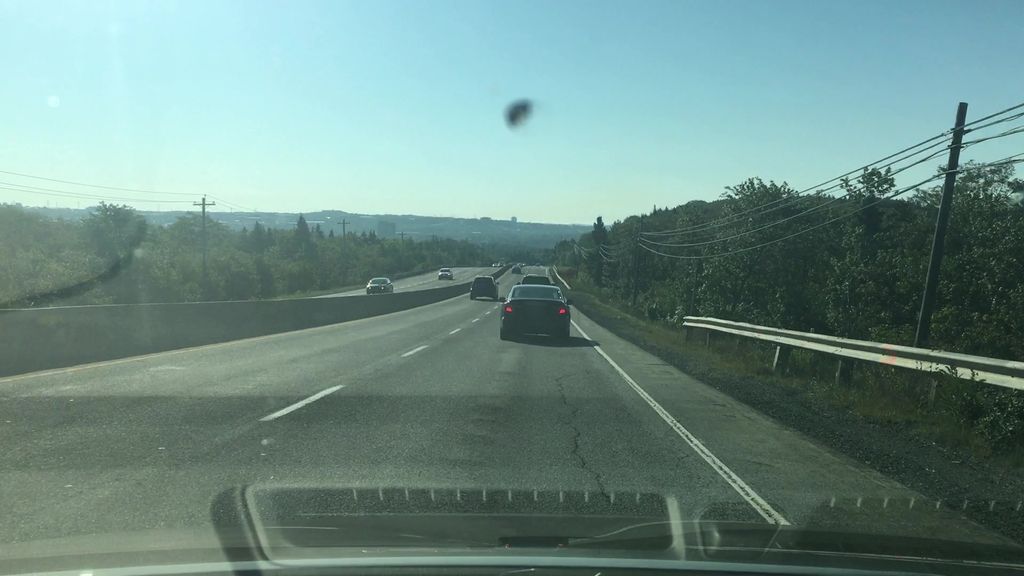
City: halifax